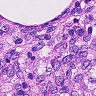
Metastatic tissue present: no